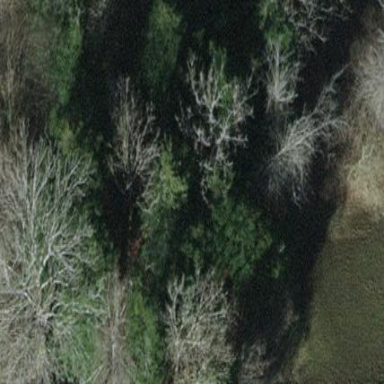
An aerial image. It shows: Patch of scrub vegetation.